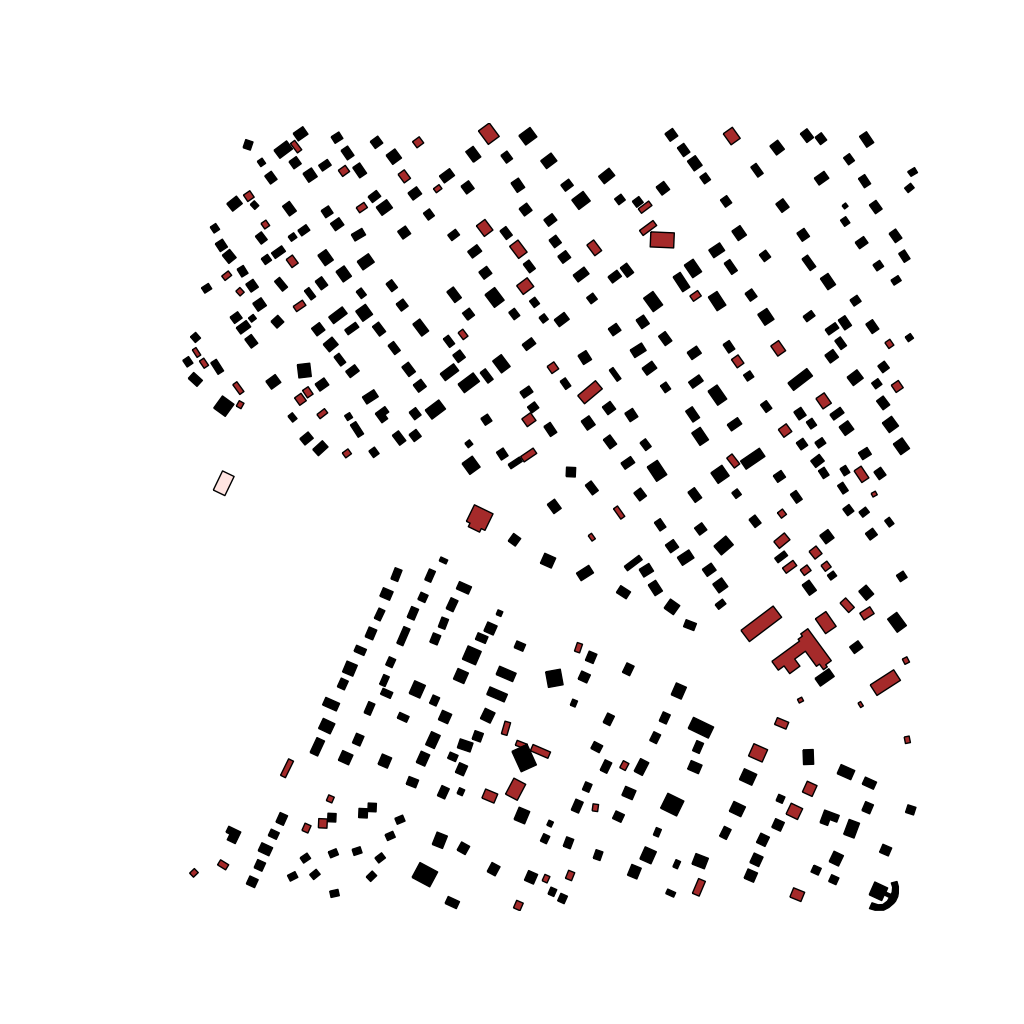
Tags: overhead vector_map, recreation, residential, historical, modern, soviet, individual_rise, low_rise, density_1, Building, Facility, Gas, 1.0 km²